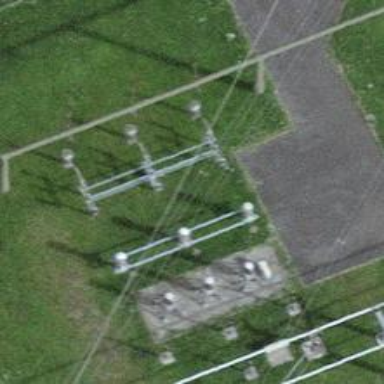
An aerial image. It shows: Three power lines with cables.